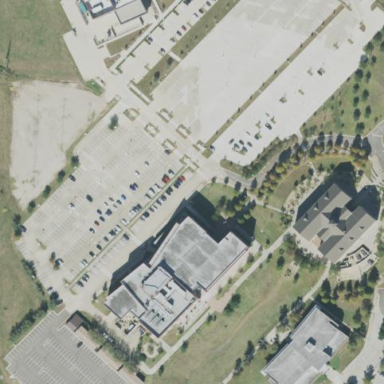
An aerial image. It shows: Concrete parking lot at Brazos Hall.